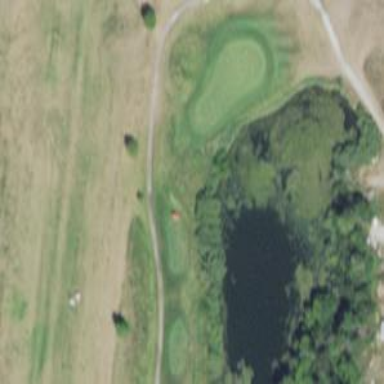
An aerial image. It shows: Path designated for golf carts.